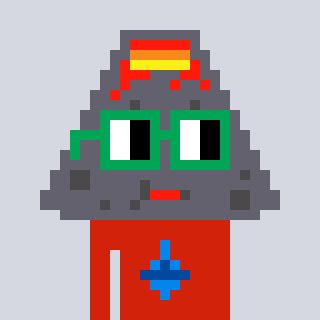
a pixel art character with square green glasses, a volcano-shaped head and a red-colored body on a cool background